Interaction volume radius: 10 \u00c5
Interaction volume height: 25 \u00c5
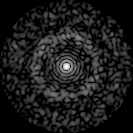
Disorder parameter: 0.838